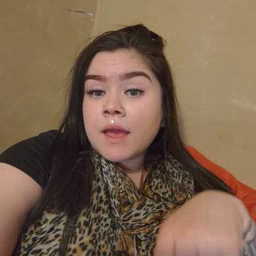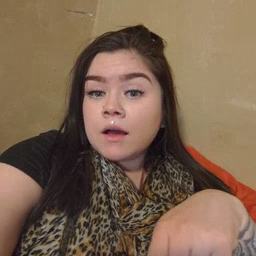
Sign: can